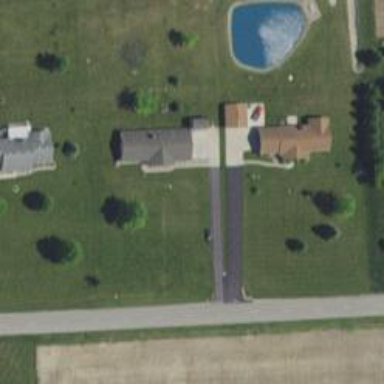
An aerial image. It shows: Driveway.